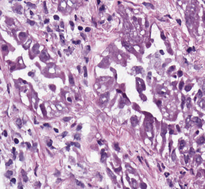
Tumor epithelial tissue: yes
Tumor-associated stroma tissue: yes
Normal tissue: no